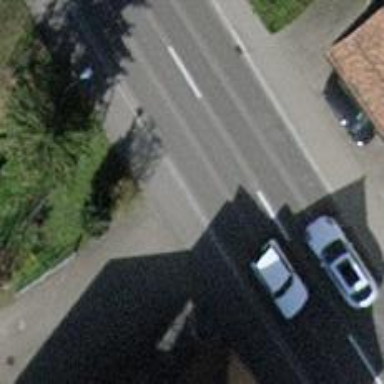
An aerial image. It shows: Driveway.